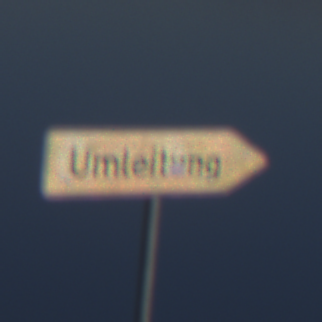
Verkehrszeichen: UmleitungswegweiserRechtsweisend
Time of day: MorningAfternoon
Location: Outdoor (Nature)
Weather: PartlyCloudy
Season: NotSpecified
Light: Natural